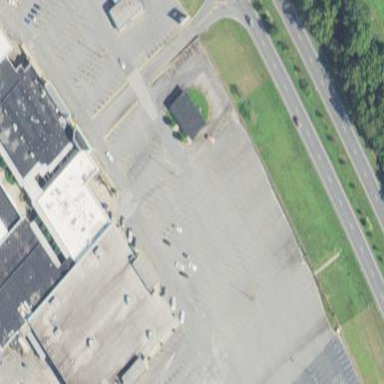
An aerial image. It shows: Department store building.